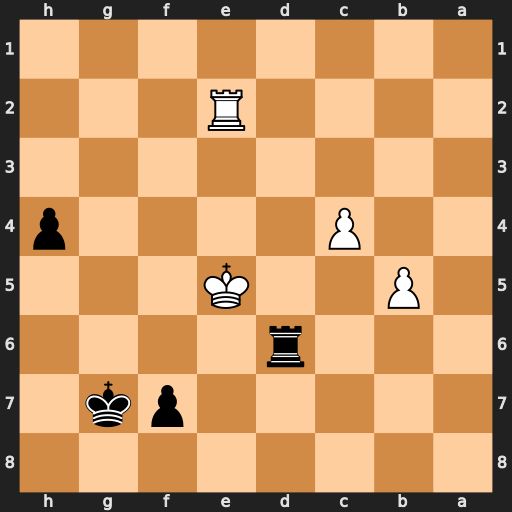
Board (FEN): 8/5pk1/3r4/1P2K3/2P4p/8/4R3/8
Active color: b
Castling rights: -
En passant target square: -
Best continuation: Re6+ Kf4 Rxe2